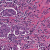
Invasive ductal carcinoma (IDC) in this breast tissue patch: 1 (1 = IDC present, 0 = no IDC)